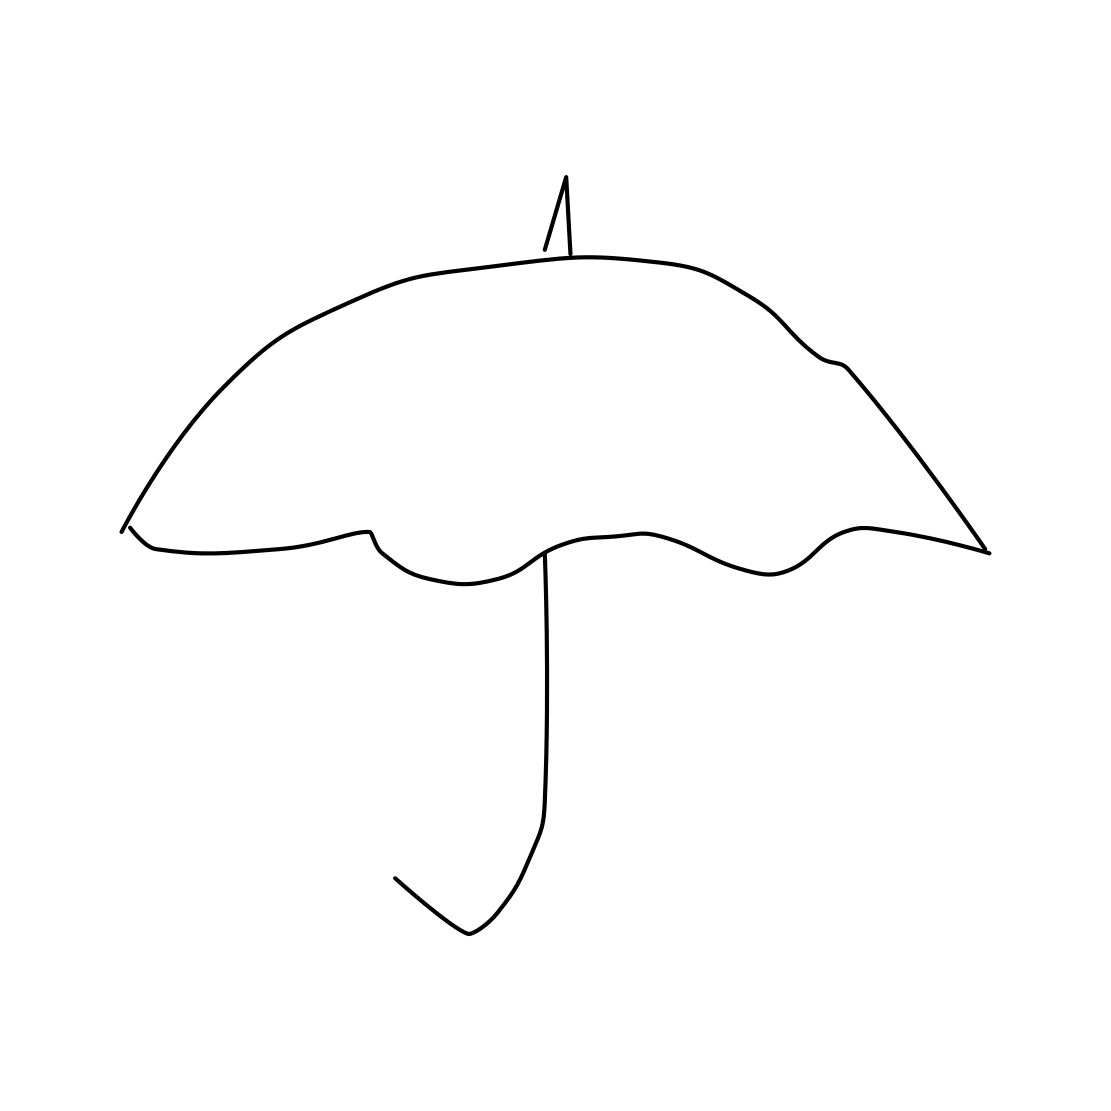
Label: umbrella